Interaction volume radius: 10 \u00c5
Interaction volume height: 25 \u00c5
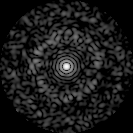
Disorder parameter: 0.8127